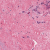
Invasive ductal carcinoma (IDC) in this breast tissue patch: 0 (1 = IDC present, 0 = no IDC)